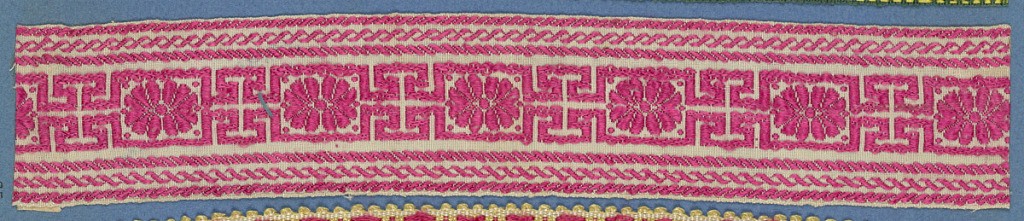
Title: Trimming
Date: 19th century
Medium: silk Technique: woven
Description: Red and white trimming fragment in a design of a fret pattern with open flowers between borders of twisted bands.